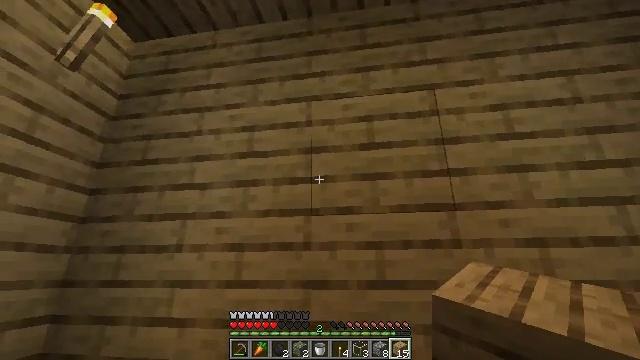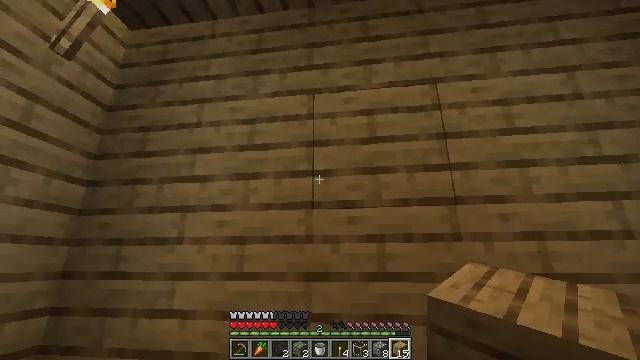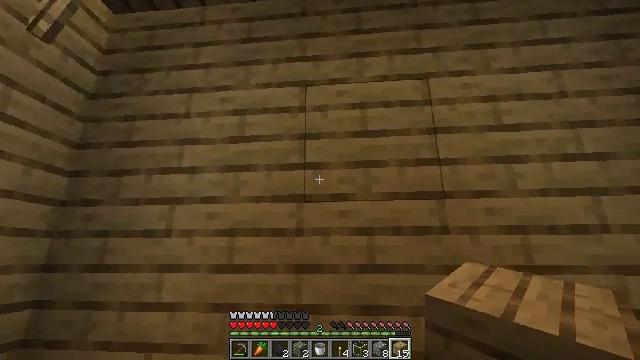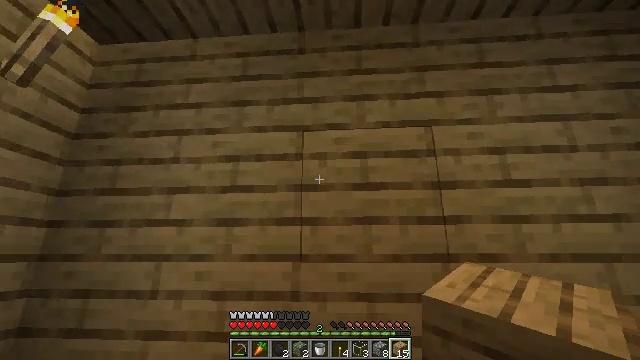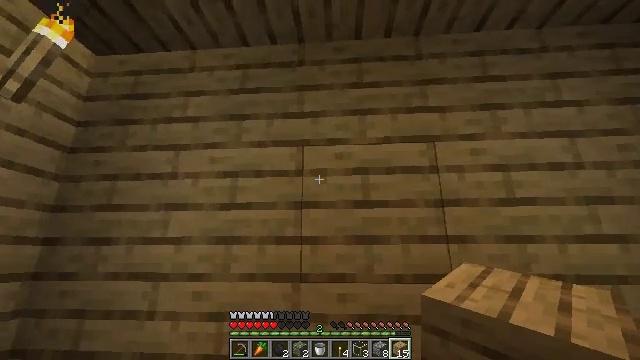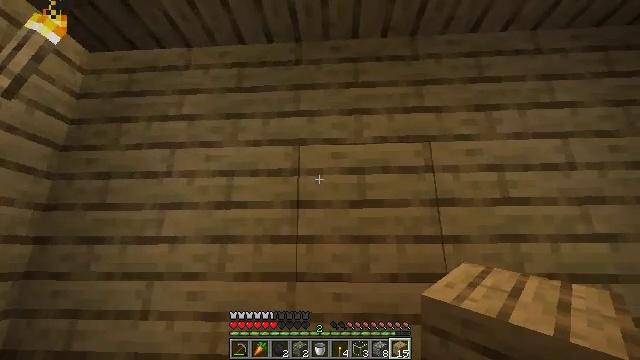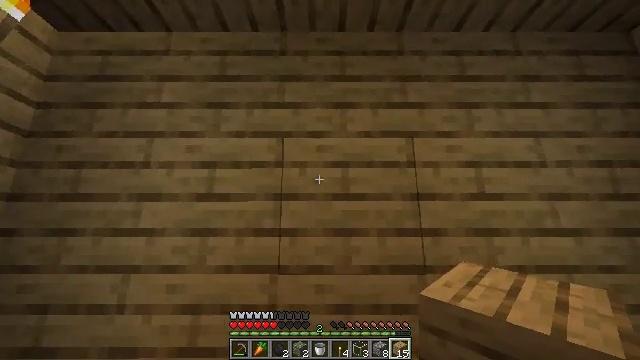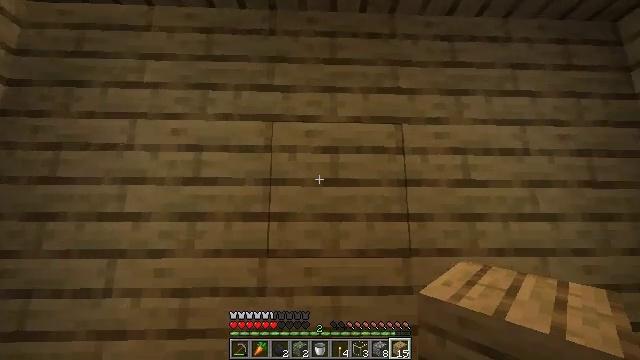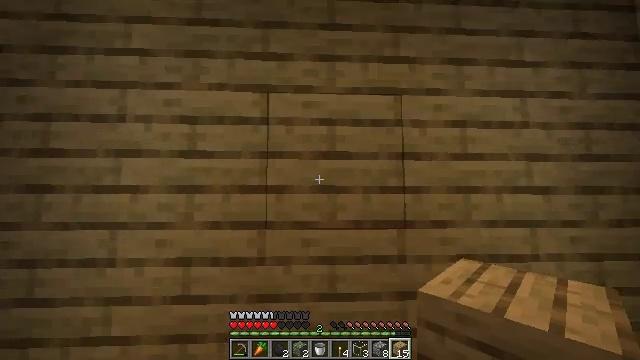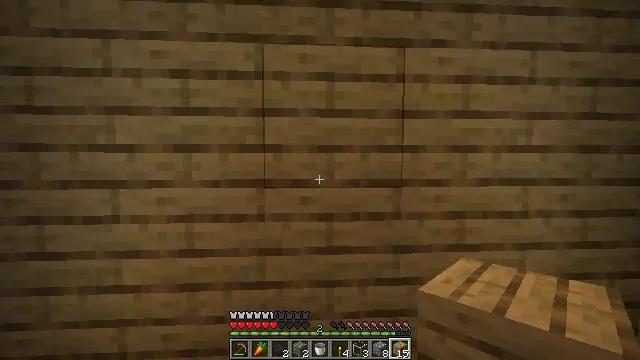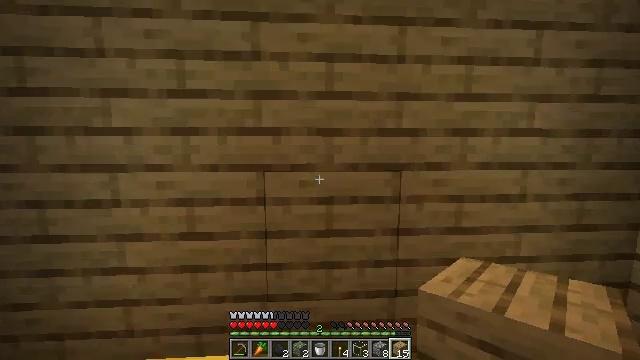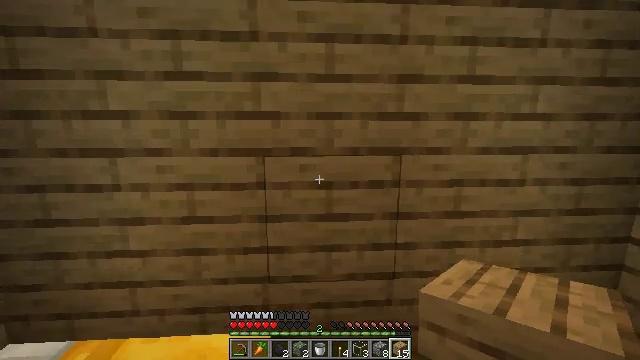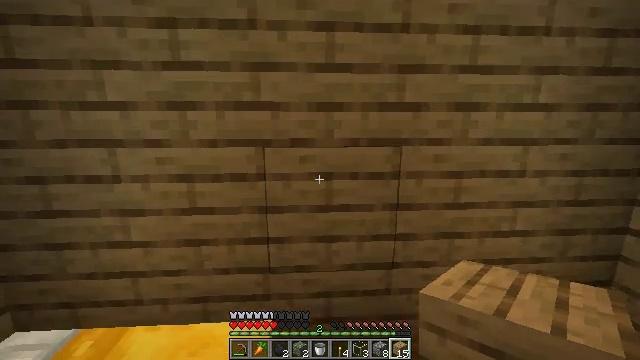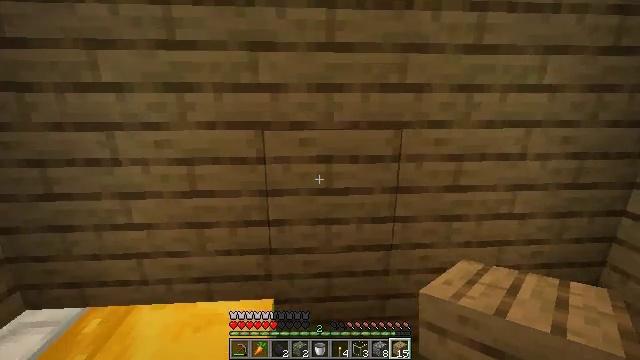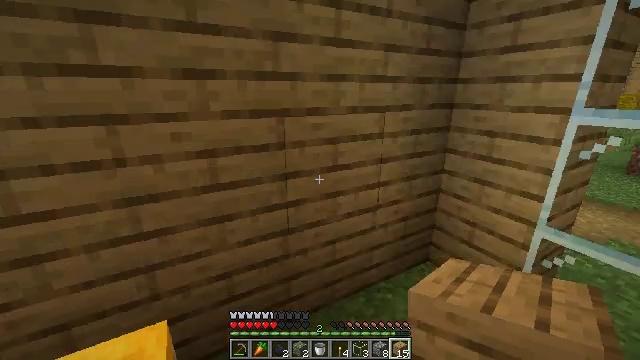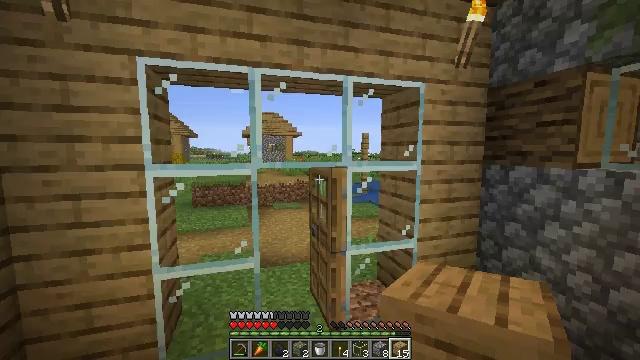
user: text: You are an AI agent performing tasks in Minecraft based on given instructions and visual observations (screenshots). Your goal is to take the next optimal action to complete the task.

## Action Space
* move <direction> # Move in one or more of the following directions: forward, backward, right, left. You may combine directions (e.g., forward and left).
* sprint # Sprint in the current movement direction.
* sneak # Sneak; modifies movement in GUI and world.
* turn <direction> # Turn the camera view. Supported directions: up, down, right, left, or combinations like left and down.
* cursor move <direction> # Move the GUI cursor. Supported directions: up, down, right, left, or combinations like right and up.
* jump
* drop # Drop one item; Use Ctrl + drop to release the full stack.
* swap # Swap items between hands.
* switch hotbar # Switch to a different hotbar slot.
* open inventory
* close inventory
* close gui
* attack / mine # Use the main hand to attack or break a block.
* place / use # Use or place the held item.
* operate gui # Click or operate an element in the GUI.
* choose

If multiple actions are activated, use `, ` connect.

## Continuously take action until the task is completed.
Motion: motion action
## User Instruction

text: Destroy the glass pane to clear a path.
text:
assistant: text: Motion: turn right and down
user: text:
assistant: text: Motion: turn right and down
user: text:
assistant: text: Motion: no_op
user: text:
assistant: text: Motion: no_op
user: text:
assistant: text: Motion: no_op
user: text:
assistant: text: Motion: turn right and down
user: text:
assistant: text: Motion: turn right and down
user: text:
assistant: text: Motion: turn down
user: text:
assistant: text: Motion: turn down
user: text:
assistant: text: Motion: turn down
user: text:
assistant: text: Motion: turn down
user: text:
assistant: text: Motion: turn down
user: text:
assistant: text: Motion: turn down
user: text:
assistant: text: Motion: turn right and down
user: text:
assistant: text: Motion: turn right and up
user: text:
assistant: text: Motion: turn right and up
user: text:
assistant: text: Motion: turn right and up
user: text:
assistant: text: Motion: turn down
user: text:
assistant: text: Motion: no_op
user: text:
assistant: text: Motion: no_op
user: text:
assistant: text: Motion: no_op
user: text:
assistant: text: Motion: turn right
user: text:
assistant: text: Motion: turn right
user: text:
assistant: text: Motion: move forward, turn right
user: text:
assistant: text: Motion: move forward
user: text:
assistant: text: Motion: move forward
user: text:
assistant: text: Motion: move forward, turn up
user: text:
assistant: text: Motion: move forward, turn up
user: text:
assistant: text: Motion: move forward, turn up
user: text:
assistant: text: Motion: move forward, turn up